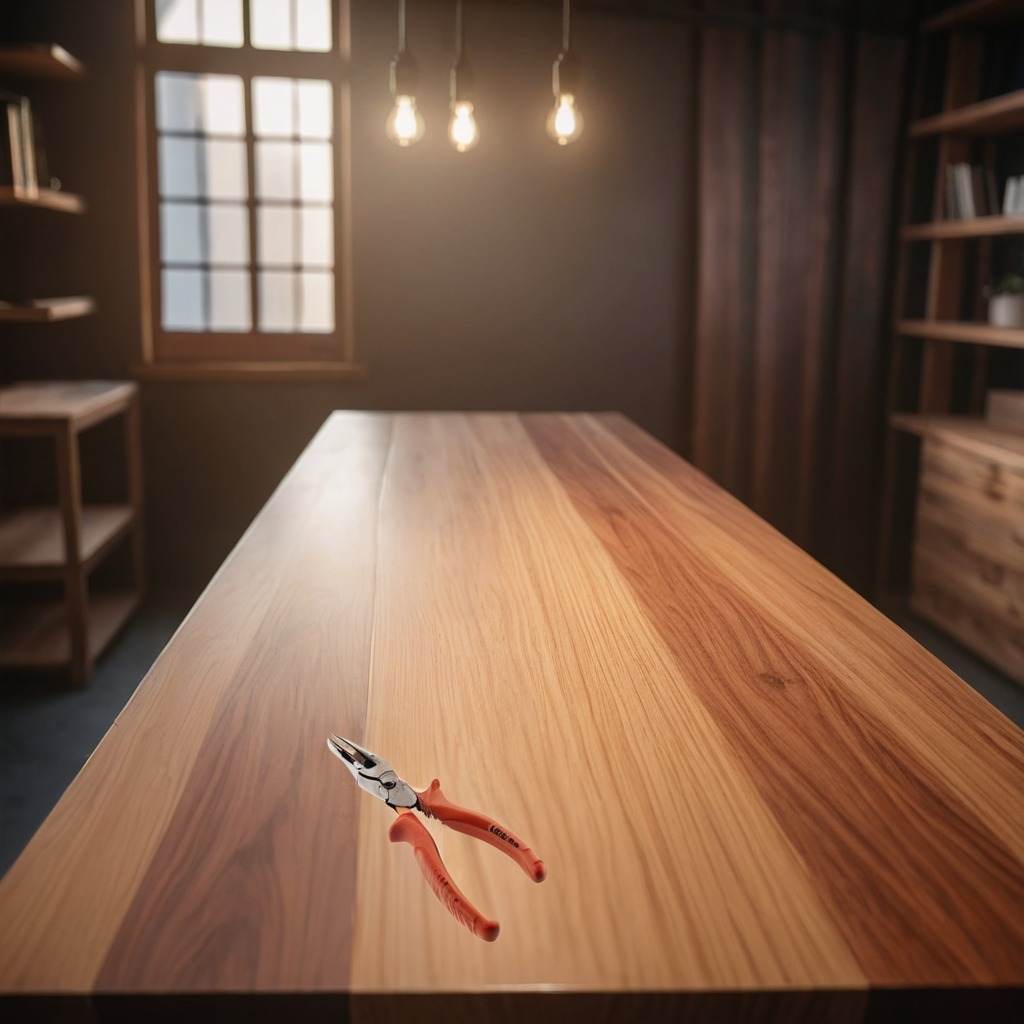
A plier is lying on the wooden table in a carpentry studio.